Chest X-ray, AP view. Patient: 73 years old, sex F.
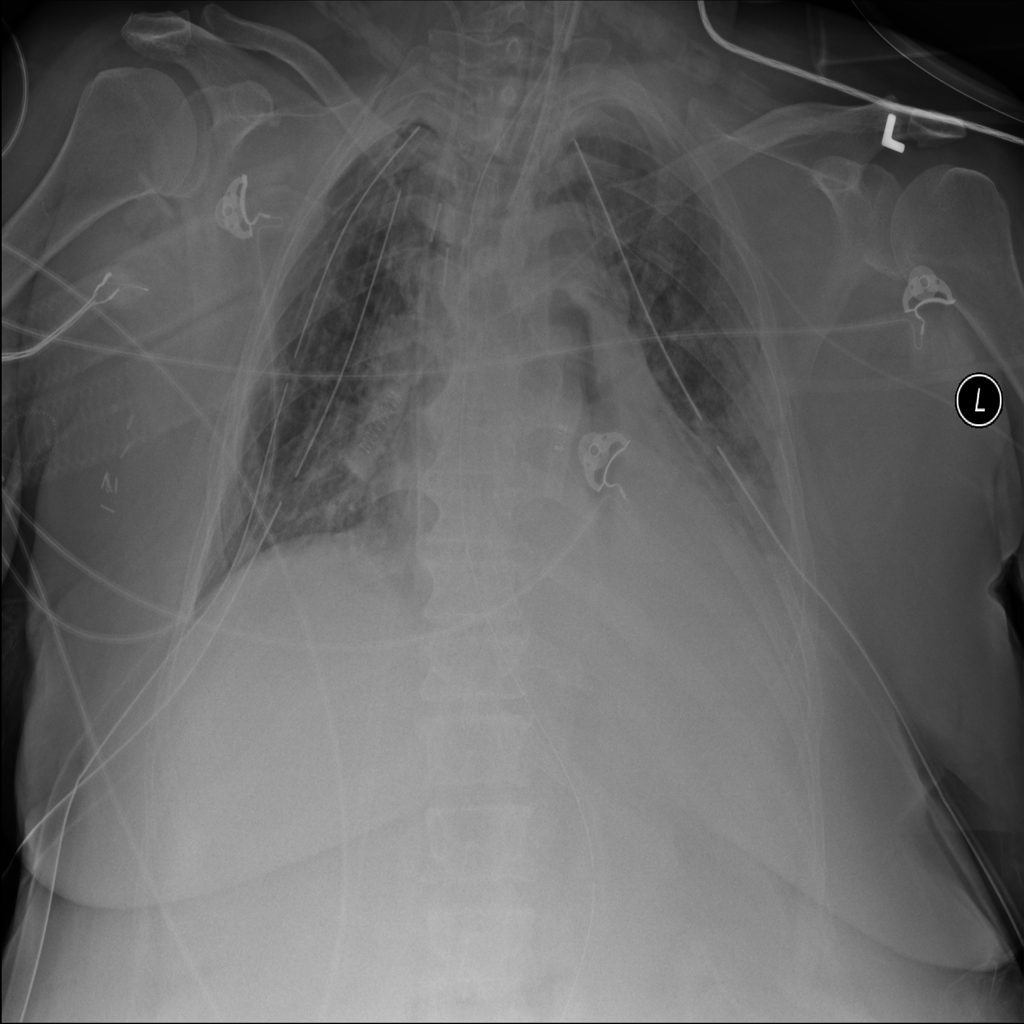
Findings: Atelectasis, Consolidation, Pneumothorax